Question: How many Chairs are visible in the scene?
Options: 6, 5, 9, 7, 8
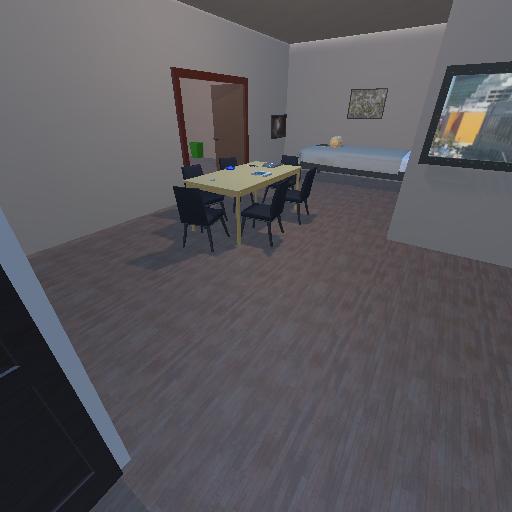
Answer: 6